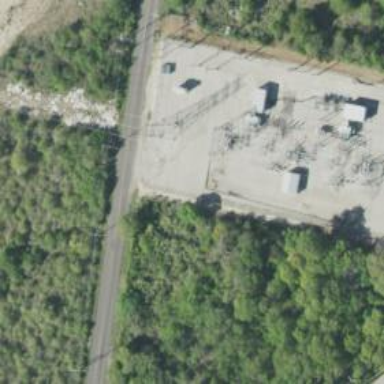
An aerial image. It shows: Switch used for power control.